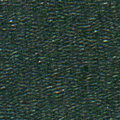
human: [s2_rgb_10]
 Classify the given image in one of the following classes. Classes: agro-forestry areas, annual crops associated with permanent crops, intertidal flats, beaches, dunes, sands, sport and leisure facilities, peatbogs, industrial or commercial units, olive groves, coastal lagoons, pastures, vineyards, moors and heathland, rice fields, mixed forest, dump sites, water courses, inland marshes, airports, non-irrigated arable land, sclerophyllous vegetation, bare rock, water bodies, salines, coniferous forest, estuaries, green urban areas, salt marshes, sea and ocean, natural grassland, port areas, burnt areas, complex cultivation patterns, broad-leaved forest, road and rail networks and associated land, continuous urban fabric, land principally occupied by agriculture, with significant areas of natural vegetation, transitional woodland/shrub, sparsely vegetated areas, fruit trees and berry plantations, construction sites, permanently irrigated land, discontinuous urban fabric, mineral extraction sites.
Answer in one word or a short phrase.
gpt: sea and ocean